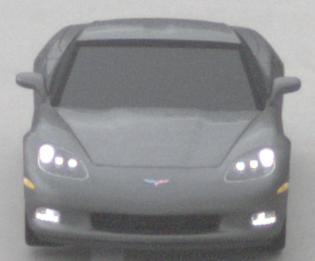
Make: Chevrolet
Model: Corvette Coupé
Detailed model: Corvette (C6) Coupé
Model produced from: 2005/02
Model produced until: 2008/03
Doors: 3
Color: gray
Road condition: dry road
Daytime: midday
Contrast: low contrast